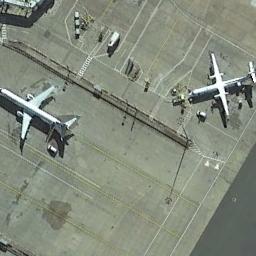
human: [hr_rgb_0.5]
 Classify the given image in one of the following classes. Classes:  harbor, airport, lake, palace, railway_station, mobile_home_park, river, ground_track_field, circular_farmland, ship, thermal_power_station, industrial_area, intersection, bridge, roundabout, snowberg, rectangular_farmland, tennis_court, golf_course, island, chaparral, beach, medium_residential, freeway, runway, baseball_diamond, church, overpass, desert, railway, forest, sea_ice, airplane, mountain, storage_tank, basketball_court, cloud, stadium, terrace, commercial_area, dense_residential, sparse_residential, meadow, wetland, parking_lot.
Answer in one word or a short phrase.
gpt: airplane